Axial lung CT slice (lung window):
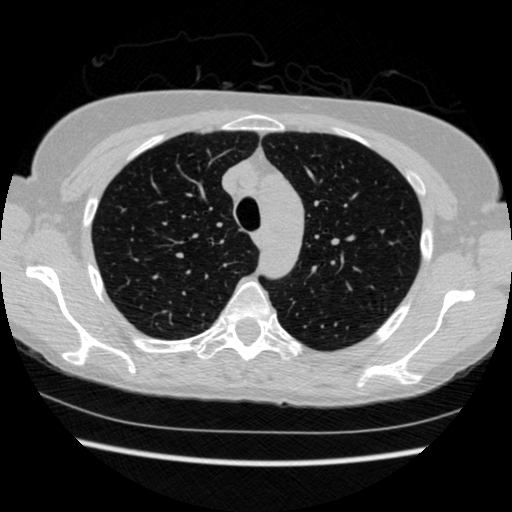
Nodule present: no